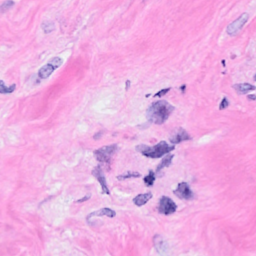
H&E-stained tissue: Breast